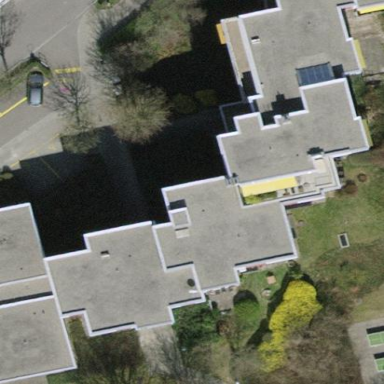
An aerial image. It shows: Flat roofed apartment building.